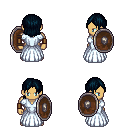
a pixel art fantasy rpg character, male body template, human, tanned skin, underdress, red pants, raven long bangs hairstyle, leather bracers, shield, four views (front, back, left, right), 2x2 character sprite sheet, small pixel art, hard edges, no anti-aliasing